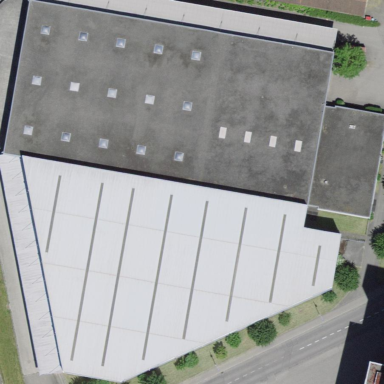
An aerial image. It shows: Commercial building.